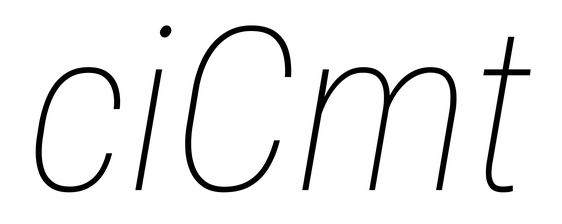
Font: Roboto-Italic_Condensed_Thin_Italic